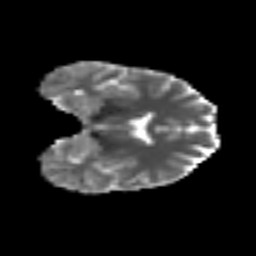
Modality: MD
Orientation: coronal
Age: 29
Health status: ill
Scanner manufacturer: philips
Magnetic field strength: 3 T
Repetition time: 9 s
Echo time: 0.127 s